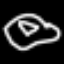
Label: donut